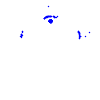
Particle: pion